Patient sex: F
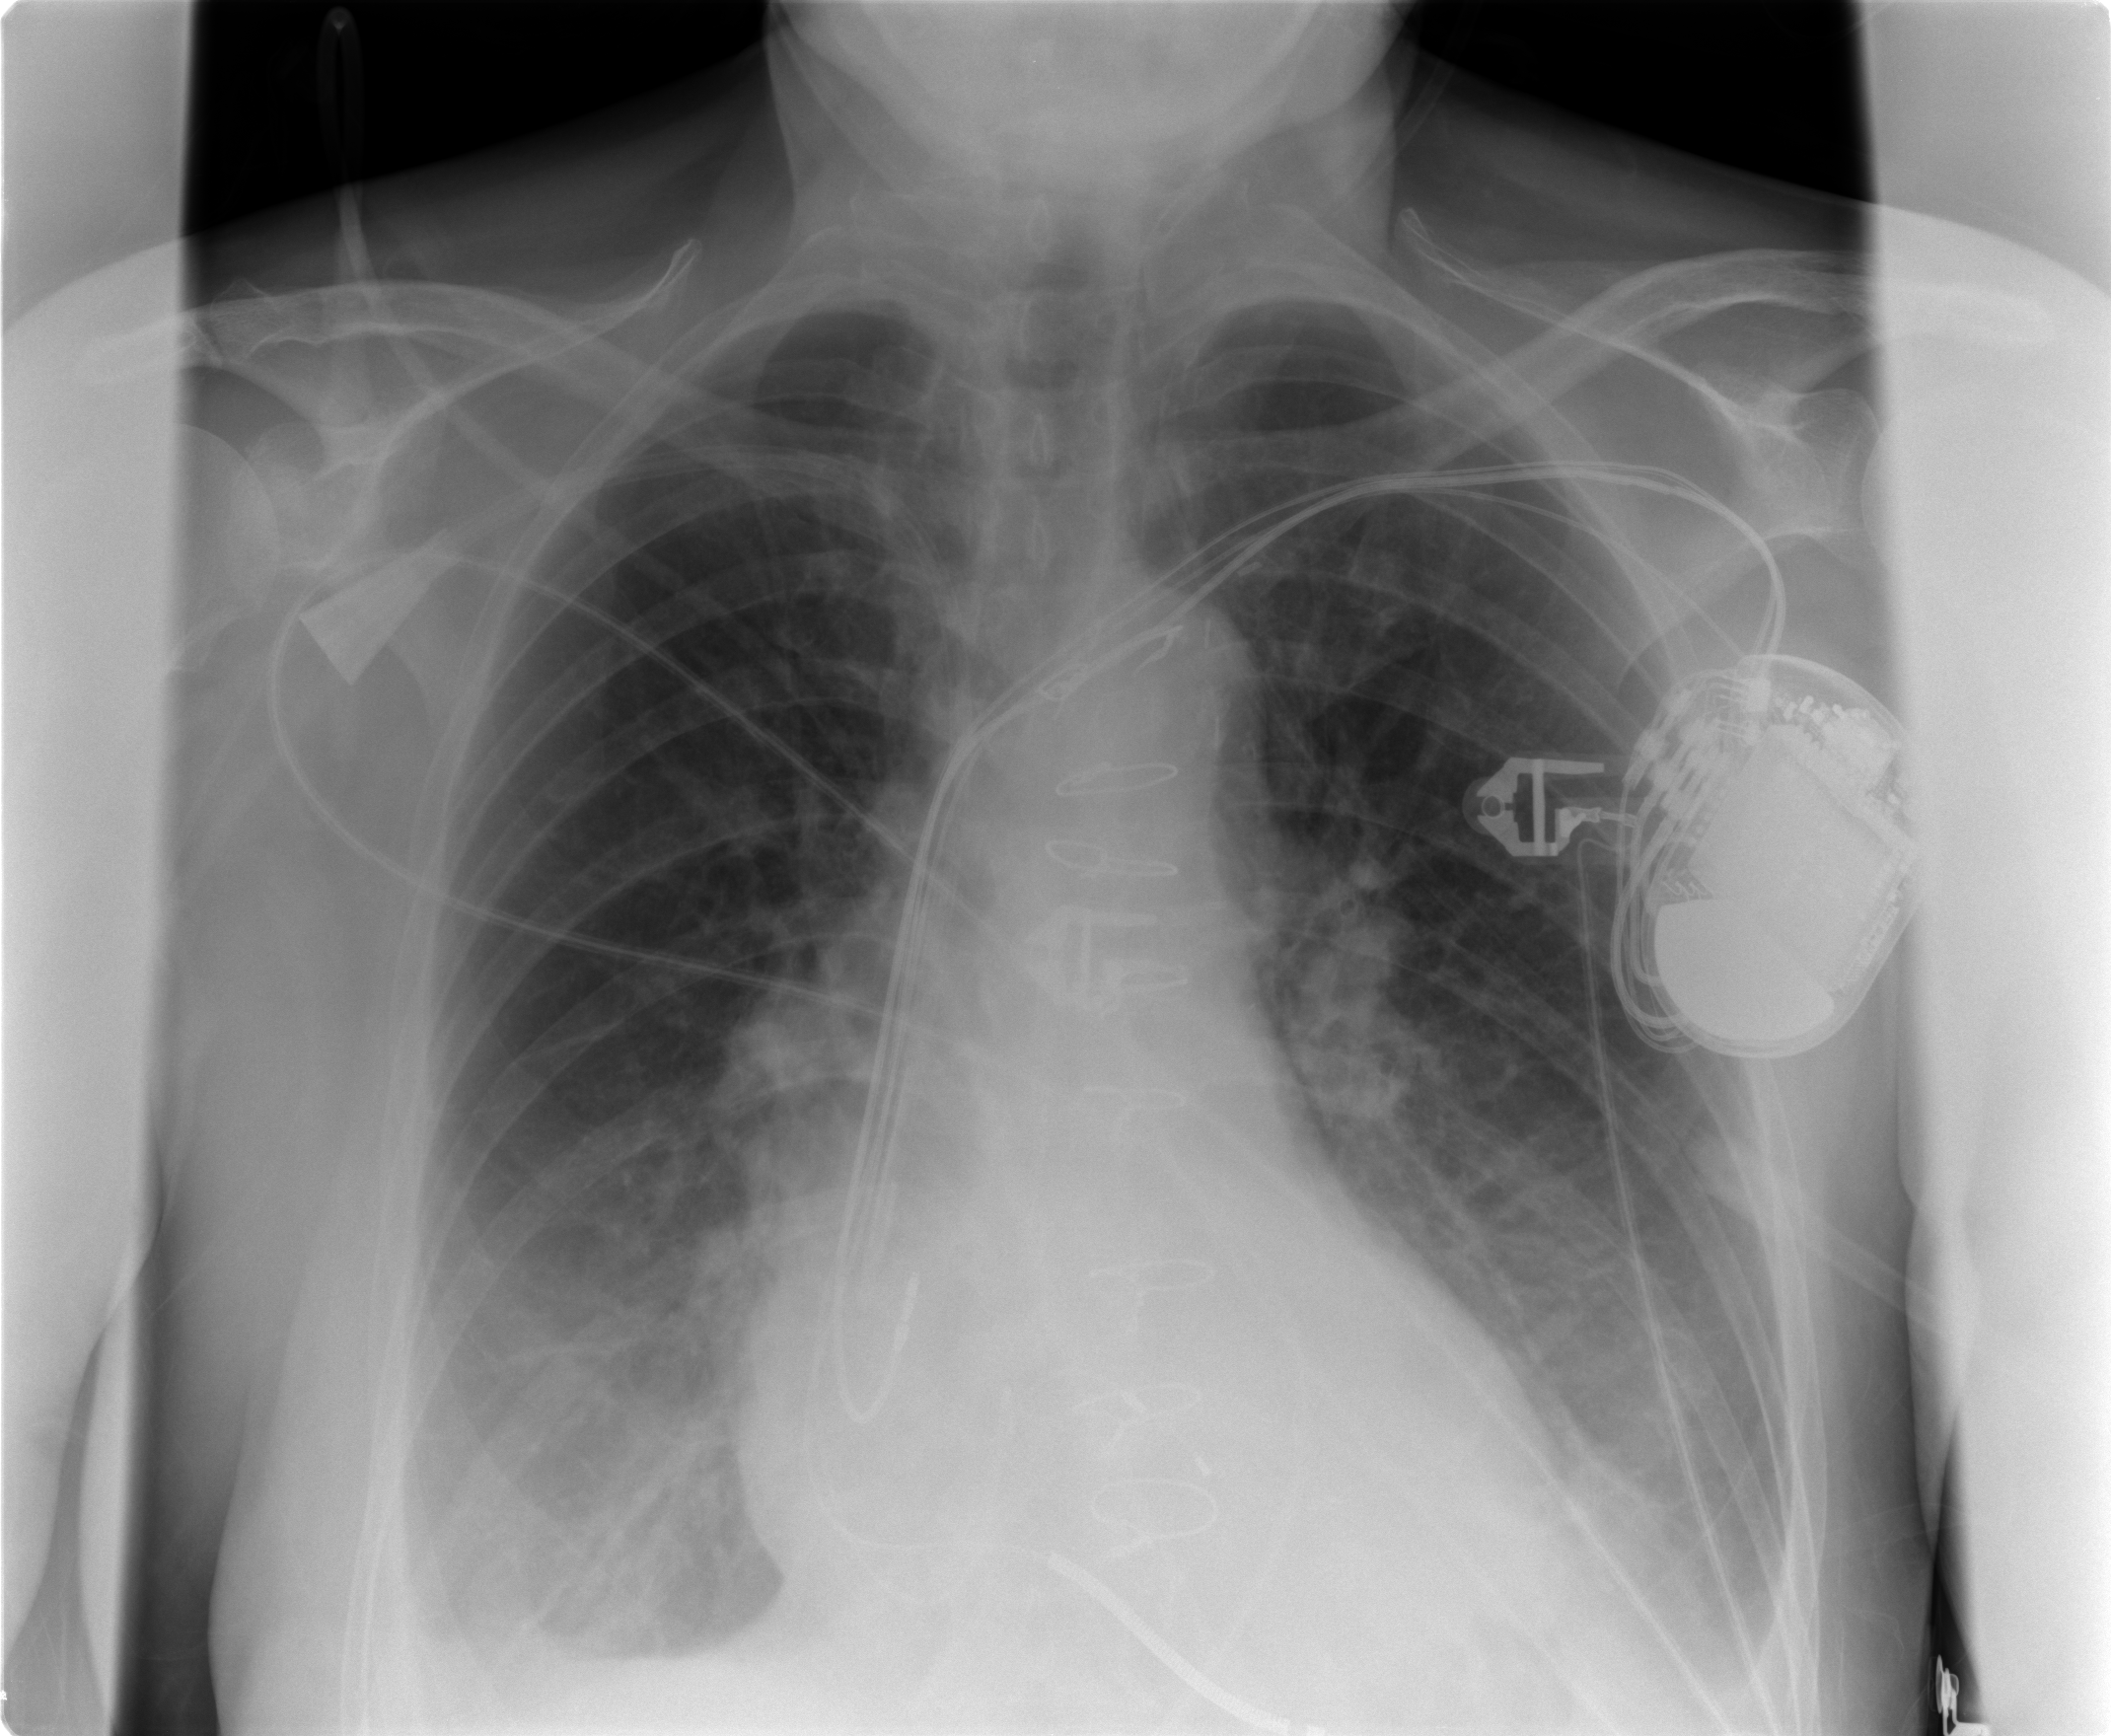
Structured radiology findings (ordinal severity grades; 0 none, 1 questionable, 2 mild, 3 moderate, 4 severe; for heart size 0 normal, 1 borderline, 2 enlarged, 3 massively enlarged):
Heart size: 2
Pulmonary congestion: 2
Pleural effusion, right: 2
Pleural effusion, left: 2
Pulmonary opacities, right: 2
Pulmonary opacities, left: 0
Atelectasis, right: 2
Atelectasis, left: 2